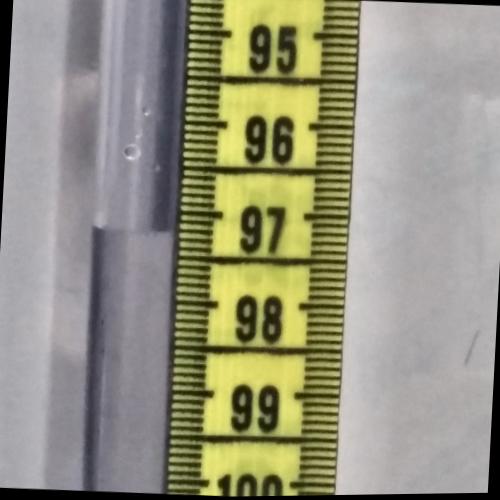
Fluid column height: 97.2 cm